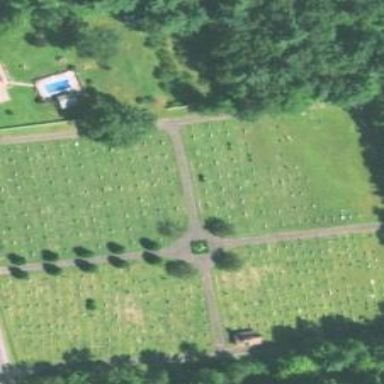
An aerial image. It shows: Cemetery.